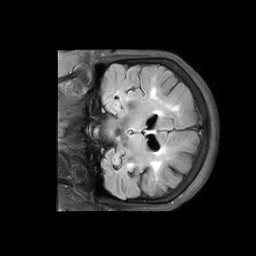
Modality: FLAIR
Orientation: coronal
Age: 65
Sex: female
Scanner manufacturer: philips
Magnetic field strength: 3 T
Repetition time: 11 s
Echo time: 0.12 s